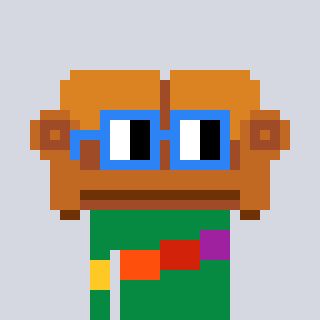
a pixel art character with square blue glasses, a couch-shaped head and a green-colored body on a cool background